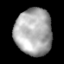
Tissue: lung
Cell type: Fibroblasts
Senescence score: 0.6125
Nuclear area (px): 1692
Mean DAPI intensity: 170.081